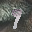
Label: 9